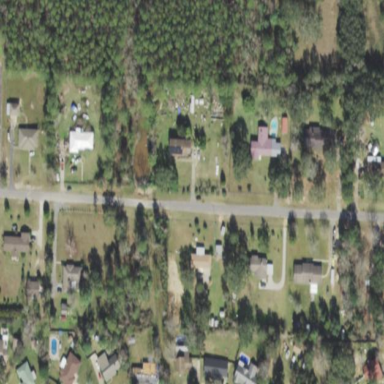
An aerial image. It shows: This residential area consists of single-family homes.